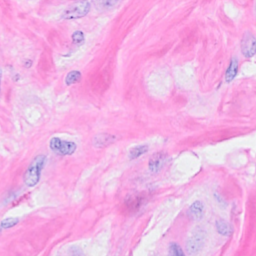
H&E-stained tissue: Breast